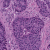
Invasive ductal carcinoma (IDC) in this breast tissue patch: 1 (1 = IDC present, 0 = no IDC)